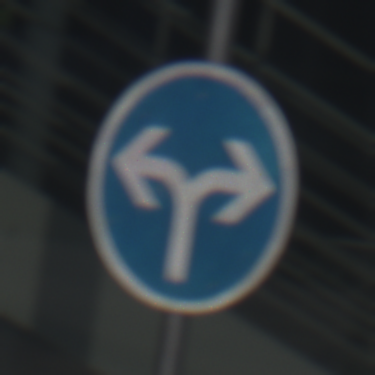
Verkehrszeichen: VorgeschriebeneFahrtrichtungRechtsOderLinks
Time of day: MorningAfternoon
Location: Outdoor (Urban)
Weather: PartlyCloudy
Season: NotSpecified
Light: Natural